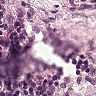
Metastatic tissue present: no